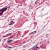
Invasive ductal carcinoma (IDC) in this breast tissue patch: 0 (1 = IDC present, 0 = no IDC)